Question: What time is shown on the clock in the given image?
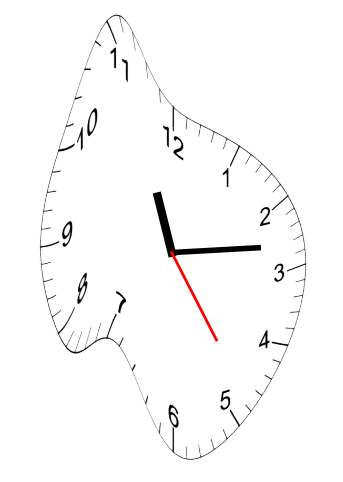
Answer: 11:13:24